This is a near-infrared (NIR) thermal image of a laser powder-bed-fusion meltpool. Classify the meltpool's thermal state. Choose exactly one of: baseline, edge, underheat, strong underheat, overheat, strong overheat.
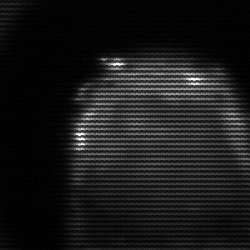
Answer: edge